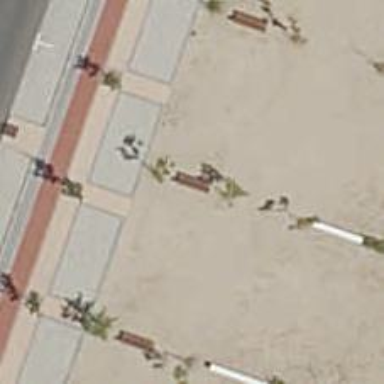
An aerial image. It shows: Bench.